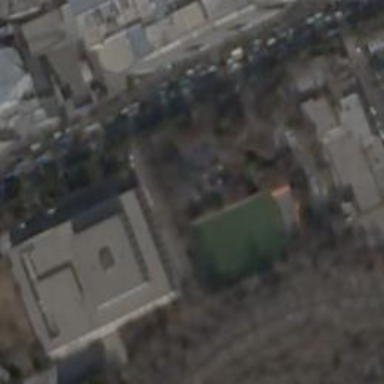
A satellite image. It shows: Public building.